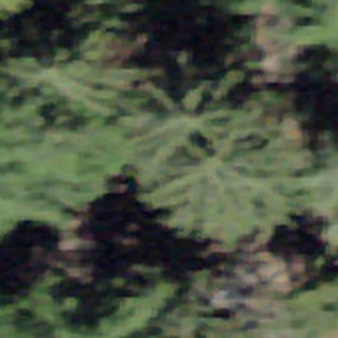
Label: other